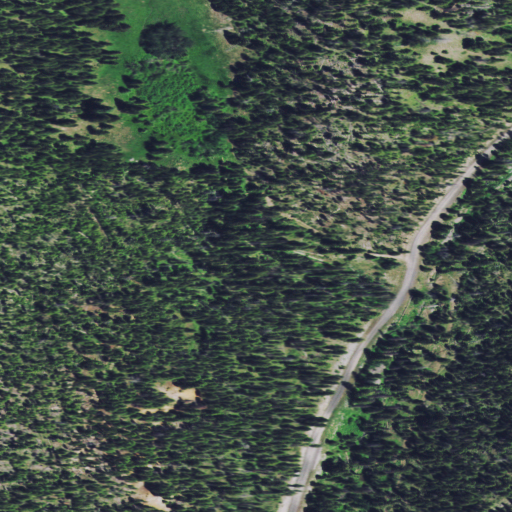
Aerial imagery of valley in Montana named Ward Gulch containing evergreen forest and shrub